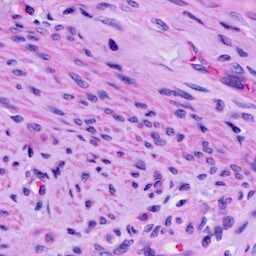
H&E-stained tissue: Cervix